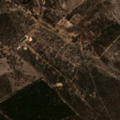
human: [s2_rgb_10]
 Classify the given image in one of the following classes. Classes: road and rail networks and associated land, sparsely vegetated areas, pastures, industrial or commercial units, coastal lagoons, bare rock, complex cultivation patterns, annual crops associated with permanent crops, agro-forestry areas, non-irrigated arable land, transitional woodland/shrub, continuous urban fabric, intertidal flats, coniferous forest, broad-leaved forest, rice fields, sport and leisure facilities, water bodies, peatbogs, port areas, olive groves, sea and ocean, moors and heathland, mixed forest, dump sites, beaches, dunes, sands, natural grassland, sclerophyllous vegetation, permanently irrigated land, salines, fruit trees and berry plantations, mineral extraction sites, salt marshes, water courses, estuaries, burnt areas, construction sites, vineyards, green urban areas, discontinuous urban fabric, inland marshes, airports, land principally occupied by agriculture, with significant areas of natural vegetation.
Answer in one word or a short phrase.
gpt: land principally occupied by agriculture, with significant areas of natural vegetation, coniferous forest, mixed forest, transitional woodland/shrub